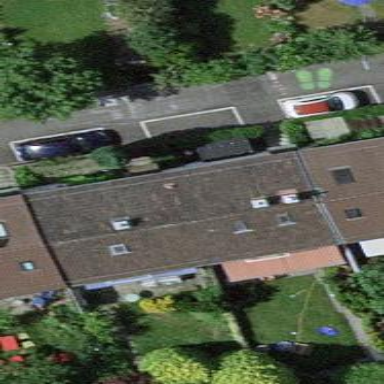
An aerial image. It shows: Terrace building.